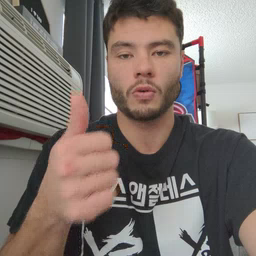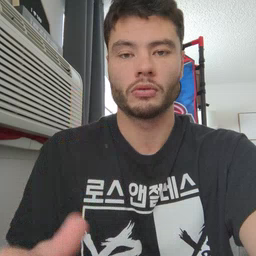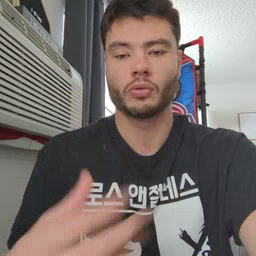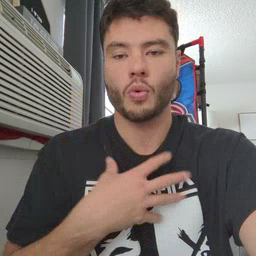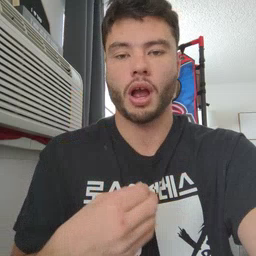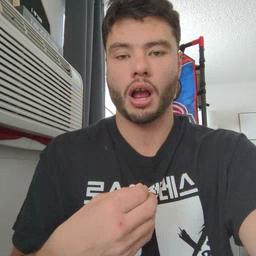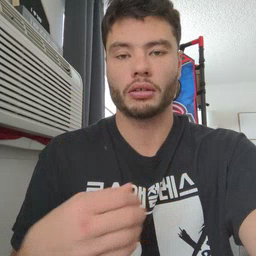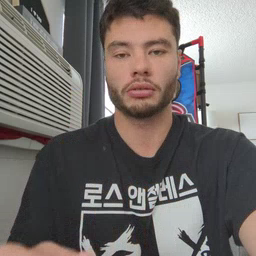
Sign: white